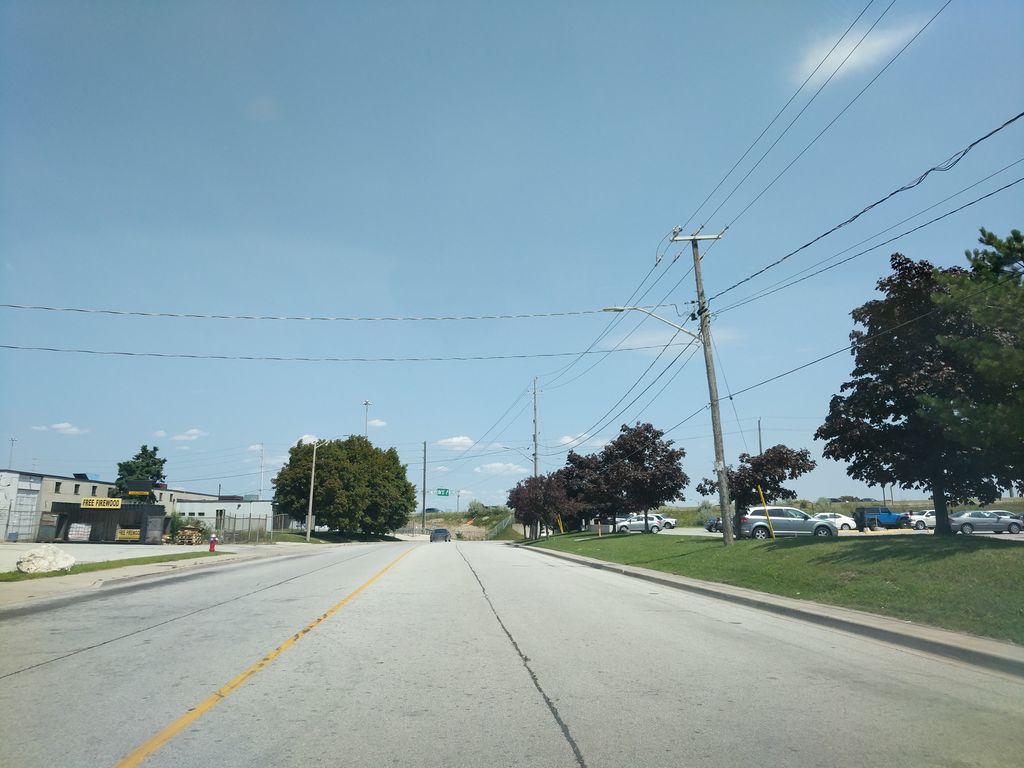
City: toronto